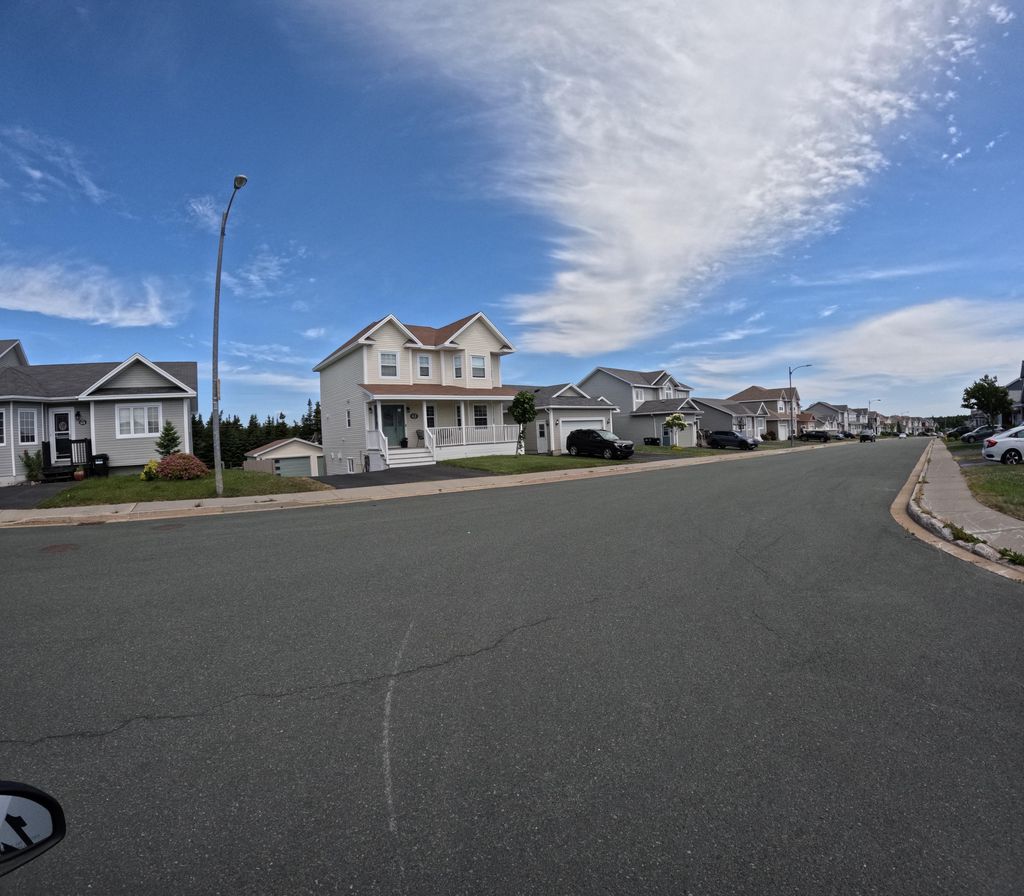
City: st_johns